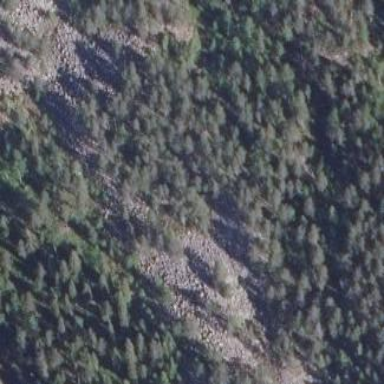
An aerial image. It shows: Natural scree.